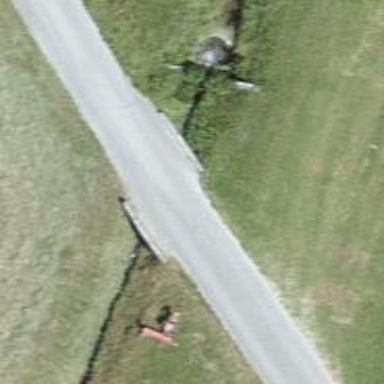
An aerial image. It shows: Track road with grade2 bridge.